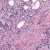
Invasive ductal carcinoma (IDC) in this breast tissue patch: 1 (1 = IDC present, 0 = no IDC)